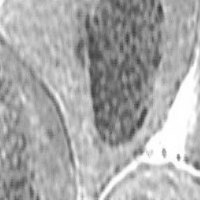
Label: prophase